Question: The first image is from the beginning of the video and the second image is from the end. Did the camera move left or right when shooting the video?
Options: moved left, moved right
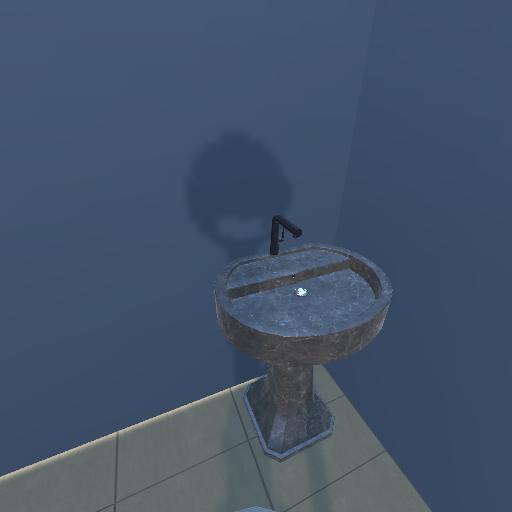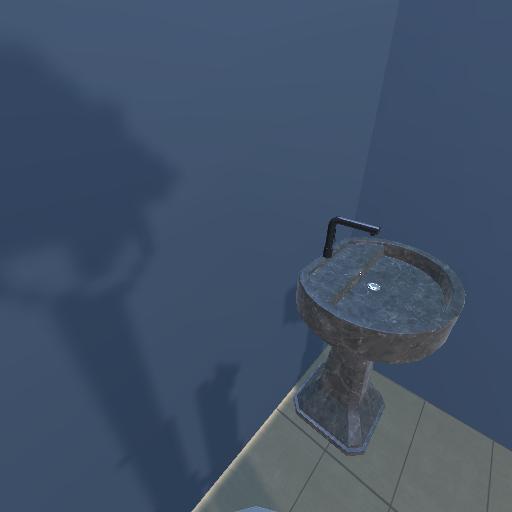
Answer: moved left